Brain MRI, t2w sequence, axial 2D slice.
Patient: age 22, sex F, weight 78 kg, height 1.78 m
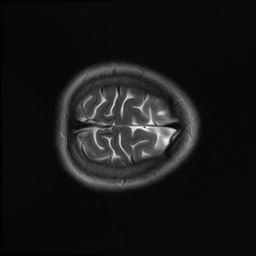